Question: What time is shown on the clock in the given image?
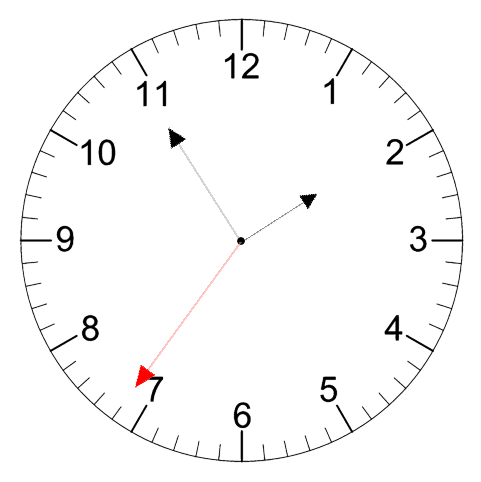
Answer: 01:54:36